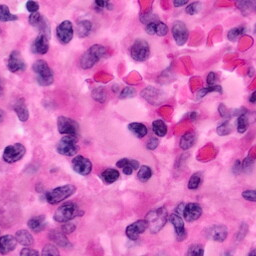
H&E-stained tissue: Pancreatic